Field crop: maize
Growth stage: 1
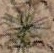
Species: salsola